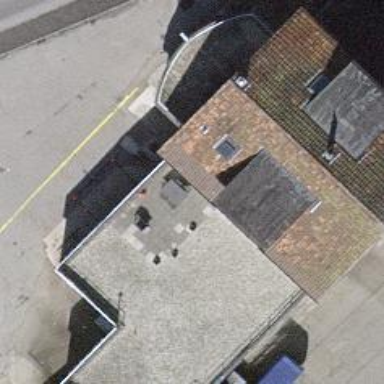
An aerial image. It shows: Car shop.